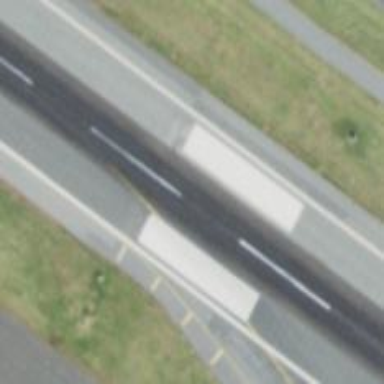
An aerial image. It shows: View of taxiway at the airport.